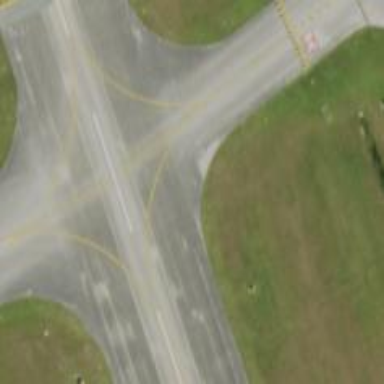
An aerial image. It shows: Image of taxiway at airport.